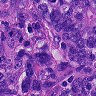
Metastatic tissue present: yes